Question: I'm trying to upgrade a very old version of Aurelia CLI project v0.24.0 to the current version v1.2.3. I've tried to follow the steps from <URL> but when I try to run it I receive this error:

So my question is what is the best approach to upgrade it from such an old version to the newest one?
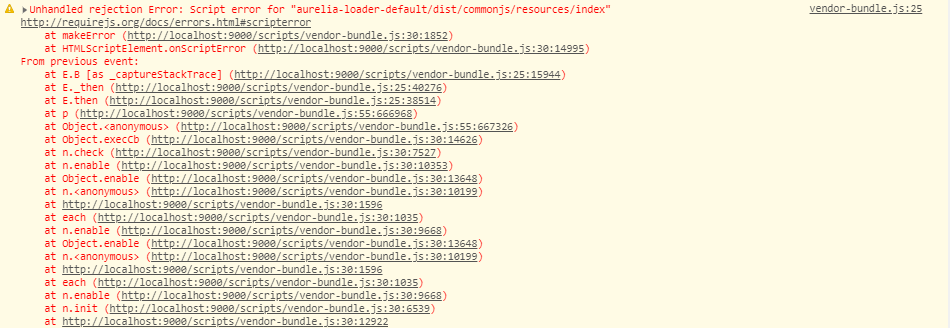
Answer: Just a screenshot of error is too little info to give proper advice on. And between the currently latest version of v1.2.3 and v0.24.0 (Jan, 2017) there's roughly 3 years. Fun part is, you'd be amazed at relatively how little Aurelia core itself has changed. Simply because a lot remained stable.
Most impactful changes will be in either:
- -
That being said, this does not necessarily mean that your dependencies have also remained stable in those past three years. Especially in Javascript world. To accommodate for this, I would suggest:
1. Create a blank, new project with the latest Aurelia CLI
2. Copy/paste over the /src folder from your old project to your new one
3. Take in consideration specifics, like package.json from your old project and migrate them by hand (reinstalling) in your new project
Again, try to keep your bundler similar and you will have relatively little changes. But if you choose you want to migrate from System.Js to Webpack, it'll be a bit more hassle. But arguably, rewarding in the end if your project needs to be kept alive for a longer while.
Considering the age of your old project, restarting with a clean setup and config is what I would consider to be "the best way" to retouch only the necessities.